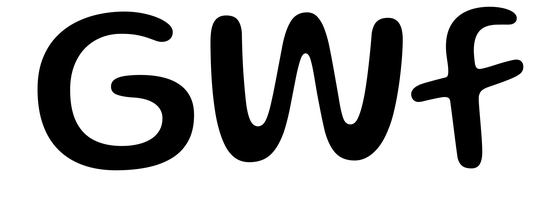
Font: Gluten_Regular